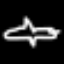
Label: airplane